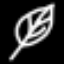
Label: leaf